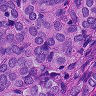
Metastatic tissue present: yes